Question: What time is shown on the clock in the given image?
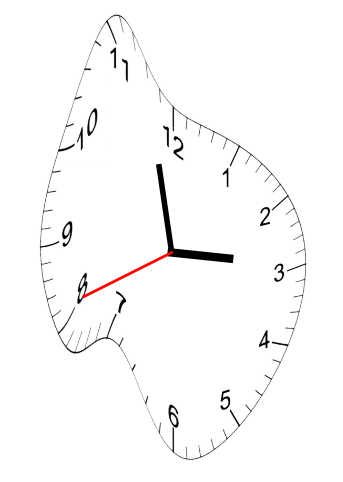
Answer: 02:57:41